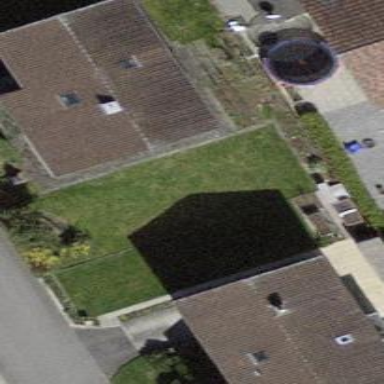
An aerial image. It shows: Building with tiled roof.